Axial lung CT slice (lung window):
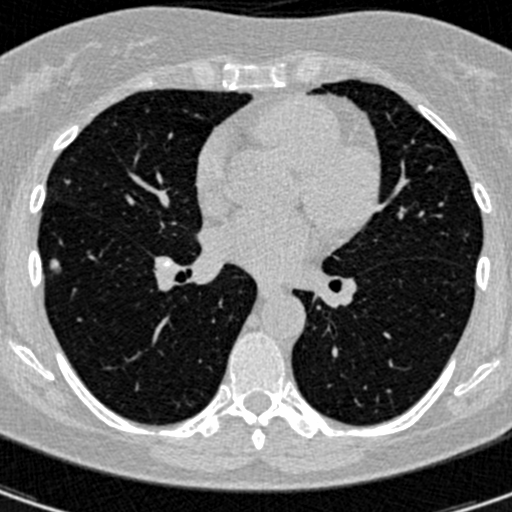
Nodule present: yes
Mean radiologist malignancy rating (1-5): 1.667